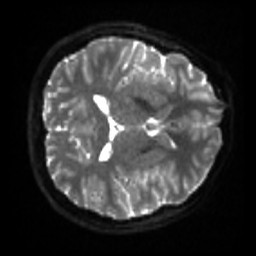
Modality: sbref
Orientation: axial
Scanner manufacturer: siemens
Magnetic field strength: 3 T
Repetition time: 4 s
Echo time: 0.0594 s